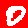
Digit: 0